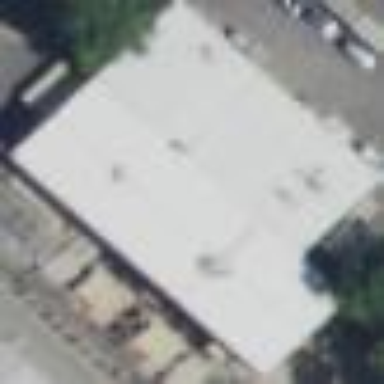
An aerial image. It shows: Building.